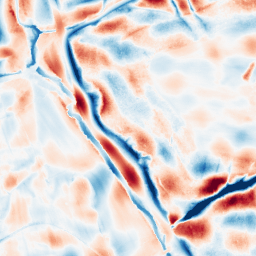
Category: wavelet
Decomposition family: wavelet_dwt
Decomposition parameters: wavelet: db8
level: 5
Upsampling method: bicubic
Upsampling parameters: scale: 8
Upsampling scale: 8